Aerial crown-view tile of a tropical tree (Barro Colorado Island, Panama), acquired 20250317:
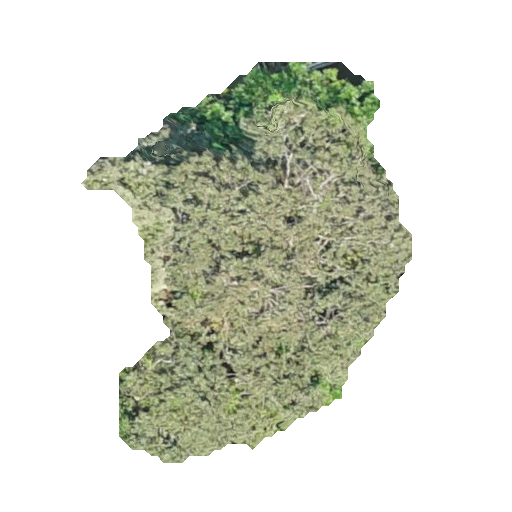
Species: Luehea seemannii
GBIF accepted scientific name: Luehea seemannii
Crown area: 126.43 m²